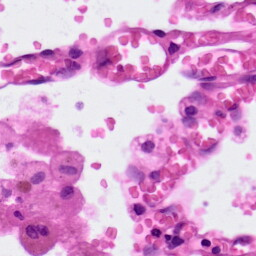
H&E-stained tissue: Lung